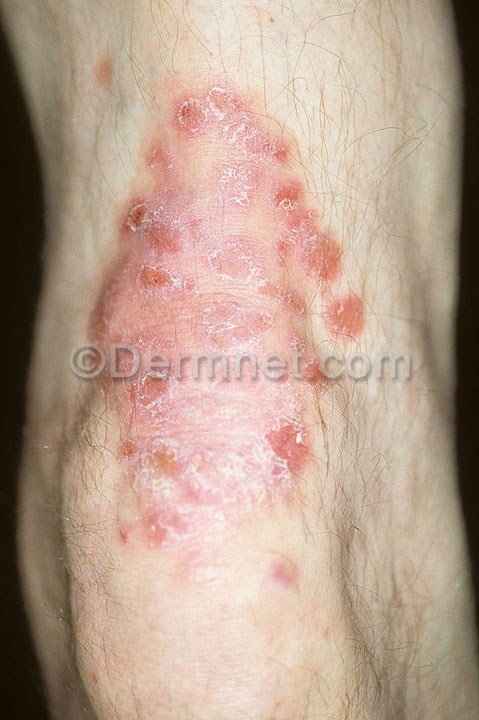
Disease: Psoriasis pictures Lichen Planus and related diseases